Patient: sex M, age 61
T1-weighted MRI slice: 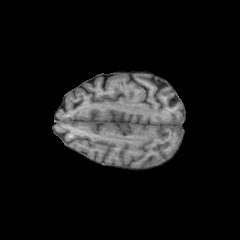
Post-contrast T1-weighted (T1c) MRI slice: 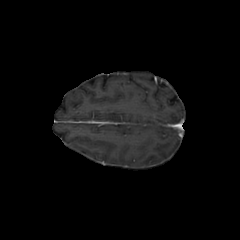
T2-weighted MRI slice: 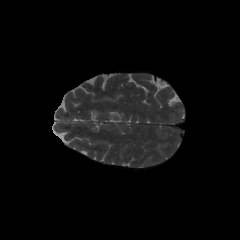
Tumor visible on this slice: no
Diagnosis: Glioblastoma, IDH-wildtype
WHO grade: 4